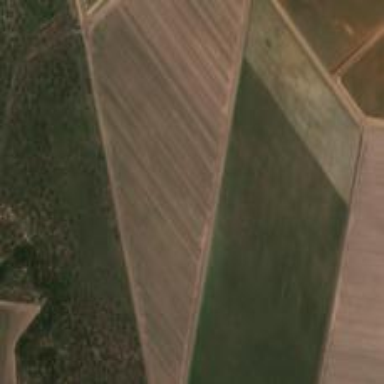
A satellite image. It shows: Farmland with cotton crops.